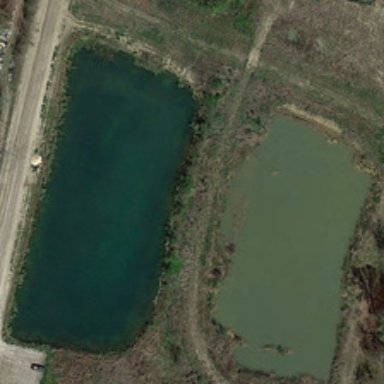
Some green trees are around two rectangular ponds .